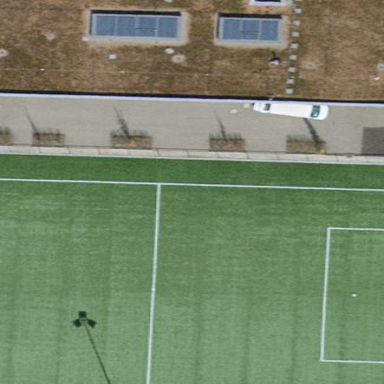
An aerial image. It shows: Soccer pitch designated for leisure and sports activities.